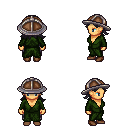
a pixel art fantasy rpg character, female body template, human, tanned skin, green robe, metal pants, raven loose hair, chain helm, brown shoes, four views (front, back, left, right), 2x2 character sprite sheet, small pixel art, hard edges, no anti-aliasing